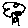
Label: tree